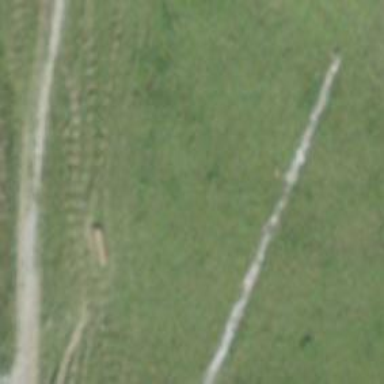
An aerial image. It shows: Bench.